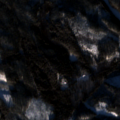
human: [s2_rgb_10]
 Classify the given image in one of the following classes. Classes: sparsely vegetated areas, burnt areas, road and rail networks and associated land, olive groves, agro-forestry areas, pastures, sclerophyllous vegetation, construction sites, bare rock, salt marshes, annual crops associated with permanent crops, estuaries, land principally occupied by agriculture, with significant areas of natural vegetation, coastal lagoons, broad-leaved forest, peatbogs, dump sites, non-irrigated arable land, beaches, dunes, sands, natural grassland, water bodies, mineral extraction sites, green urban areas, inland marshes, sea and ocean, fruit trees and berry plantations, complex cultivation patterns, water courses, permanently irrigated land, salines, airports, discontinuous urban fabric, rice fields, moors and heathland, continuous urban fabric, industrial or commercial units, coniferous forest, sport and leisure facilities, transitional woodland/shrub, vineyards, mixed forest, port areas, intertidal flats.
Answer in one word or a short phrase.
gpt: coniferous forest, mixed forest, transitional woodland/shrub, water bodies